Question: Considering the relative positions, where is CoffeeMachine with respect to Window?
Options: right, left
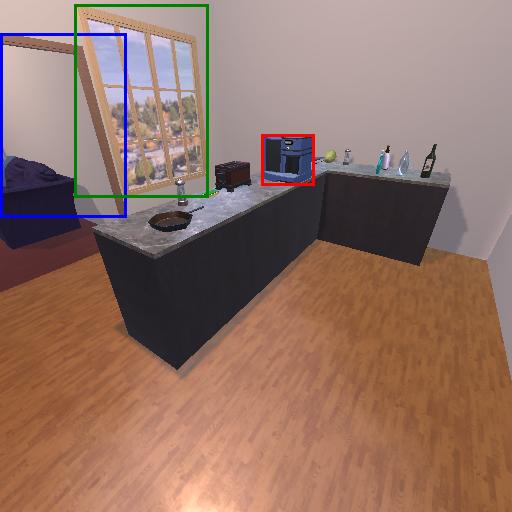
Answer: right